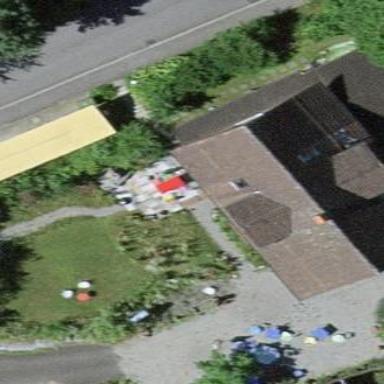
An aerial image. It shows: Detached building.